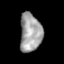
Tissue: lung
Cell type: Myeloid cells
Senescence score: 0.2056
Nuclear area (px): 823
Mean DAPI intensity: 160.377